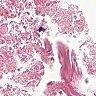
Metastatic tissue present: no